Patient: sex M, age 73
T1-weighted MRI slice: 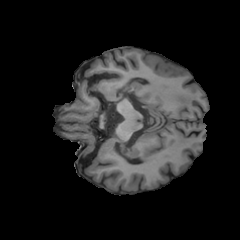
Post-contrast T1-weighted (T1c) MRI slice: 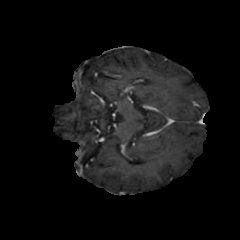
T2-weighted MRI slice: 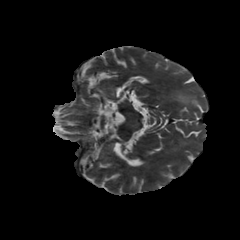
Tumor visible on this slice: no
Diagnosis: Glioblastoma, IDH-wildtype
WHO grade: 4